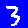
Digit: 3